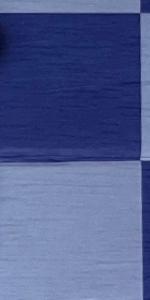
Label: Empty